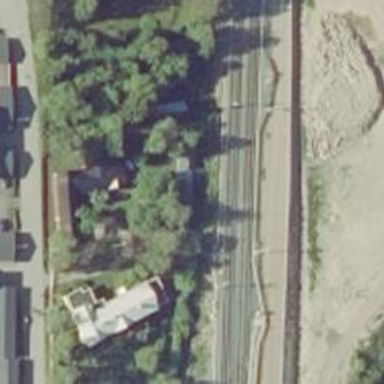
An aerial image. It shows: Continuous rail railway with electrified contact line.